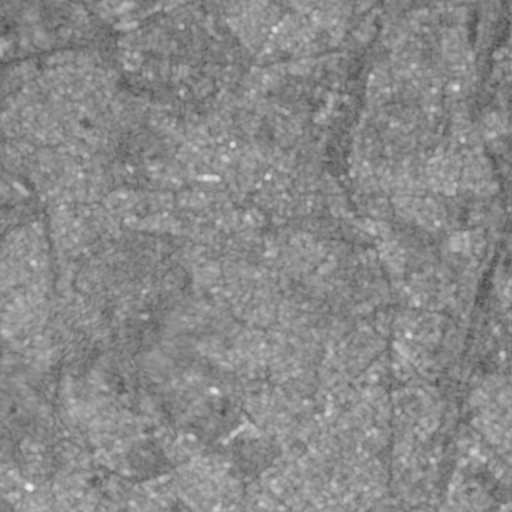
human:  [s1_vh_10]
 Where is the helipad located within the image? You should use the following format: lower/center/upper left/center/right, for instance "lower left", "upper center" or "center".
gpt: The helipad is located in the lower center of the image.
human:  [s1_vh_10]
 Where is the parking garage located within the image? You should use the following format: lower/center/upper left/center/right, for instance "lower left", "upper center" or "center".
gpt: The parking garage is located in the center left of the image.
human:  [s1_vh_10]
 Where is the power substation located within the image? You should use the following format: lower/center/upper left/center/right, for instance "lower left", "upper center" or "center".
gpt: The power substation is located in the center left of the image.
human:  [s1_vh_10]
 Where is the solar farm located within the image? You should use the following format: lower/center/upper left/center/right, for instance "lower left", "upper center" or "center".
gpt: The solar farm is located in the upper left of the image.
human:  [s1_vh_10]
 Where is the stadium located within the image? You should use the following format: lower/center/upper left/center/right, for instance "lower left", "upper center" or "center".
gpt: The stadium is located in the lower left of the image.
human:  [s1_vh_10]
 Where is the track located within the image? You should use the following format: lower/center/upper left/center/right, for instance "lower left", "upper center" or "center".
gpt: The track is located in the upper right of the image.
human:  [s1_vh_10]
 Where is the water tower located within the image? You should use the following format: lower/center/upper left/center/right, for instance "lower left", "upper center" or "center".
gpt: The water tower is located in the lower left of the image.
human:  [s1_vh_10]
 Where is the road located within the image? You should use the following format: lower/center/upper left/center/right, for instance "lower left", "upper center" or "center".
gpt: There is no road in the image.

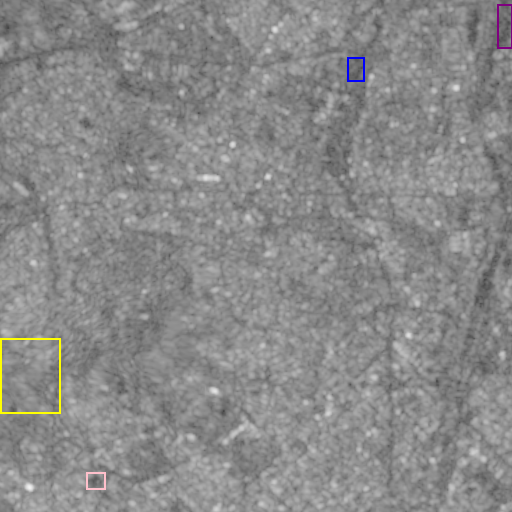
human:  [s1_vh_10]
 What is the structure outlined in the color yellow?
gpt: The structure outlined in yellow is a park.
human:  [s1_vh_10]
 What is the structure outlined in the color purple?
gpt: The structure outlined in purple is a parking lot.
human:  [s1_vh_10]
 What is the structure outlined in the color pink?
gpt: The structure outlined in pink is a stadium.
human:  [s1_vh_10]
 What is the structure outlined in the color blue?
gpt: The structure outlined in blue is a track.
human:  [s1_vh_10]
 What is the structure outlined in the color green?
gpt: There is no green outline.